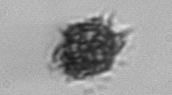
Label: Dictyocha